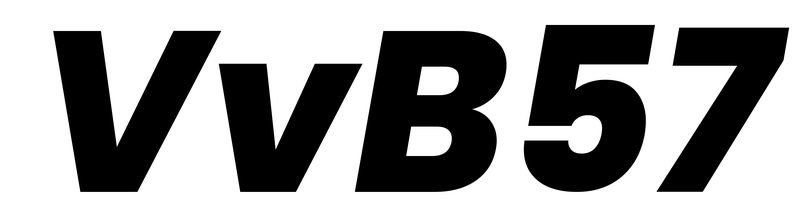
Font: Poppins-ExtraBoldItalic